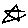
Label: star